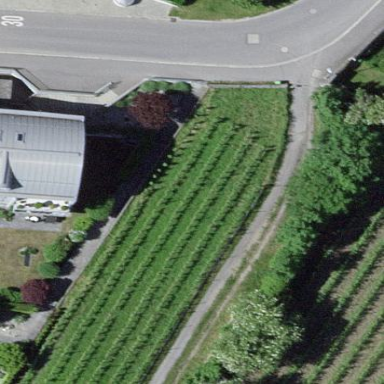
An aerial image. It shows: Vineyard where grapes are grown.